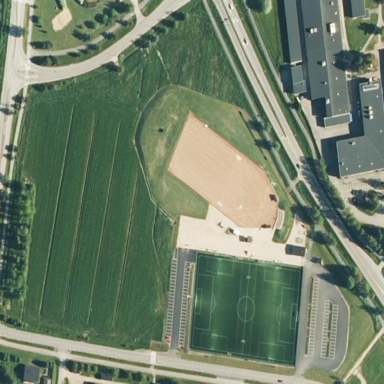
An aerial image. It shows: Sports center on leisure land.